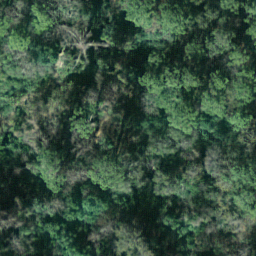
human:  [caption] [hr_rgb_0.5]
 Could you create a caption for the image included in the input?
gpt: This is a dense forest with emerald green plants .

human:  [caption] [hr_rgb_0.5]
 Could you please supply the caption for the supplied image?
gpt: Lots of emerald green plants constitute a dense forest .

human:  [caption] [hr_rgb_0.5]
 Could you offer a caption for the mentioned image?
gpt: There are lots of emerald green plants in the forest .

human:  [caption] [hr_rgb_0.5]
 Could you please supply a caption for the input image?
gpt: Lots of emerald green plants in the dense forest .

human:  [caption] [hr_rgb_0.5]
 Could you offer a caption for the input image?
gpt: It is a dense forest .